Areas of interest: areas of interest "Service Area"
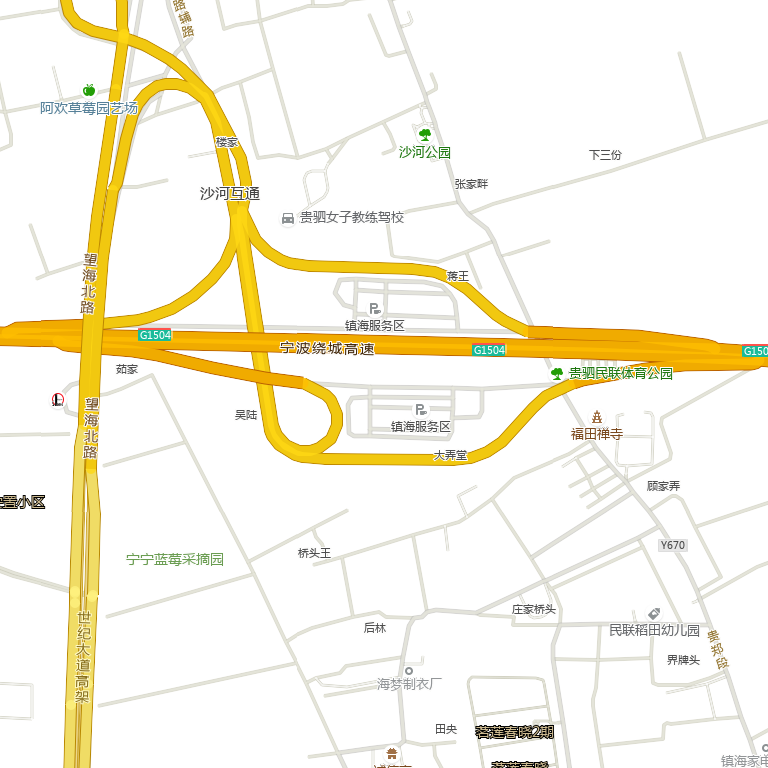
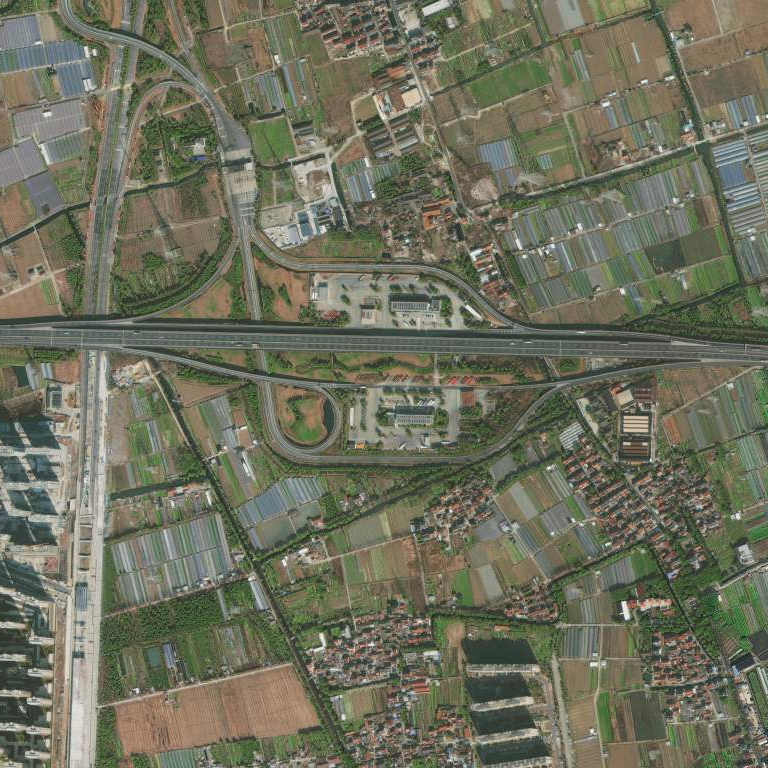